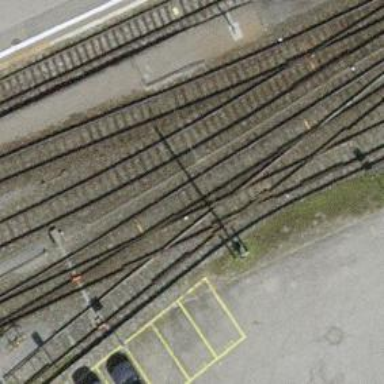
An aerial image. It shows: Railway crossing.